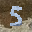
Label: 5